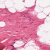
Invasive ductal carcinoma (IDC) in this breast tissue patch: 0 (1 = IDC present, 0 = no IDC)